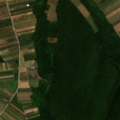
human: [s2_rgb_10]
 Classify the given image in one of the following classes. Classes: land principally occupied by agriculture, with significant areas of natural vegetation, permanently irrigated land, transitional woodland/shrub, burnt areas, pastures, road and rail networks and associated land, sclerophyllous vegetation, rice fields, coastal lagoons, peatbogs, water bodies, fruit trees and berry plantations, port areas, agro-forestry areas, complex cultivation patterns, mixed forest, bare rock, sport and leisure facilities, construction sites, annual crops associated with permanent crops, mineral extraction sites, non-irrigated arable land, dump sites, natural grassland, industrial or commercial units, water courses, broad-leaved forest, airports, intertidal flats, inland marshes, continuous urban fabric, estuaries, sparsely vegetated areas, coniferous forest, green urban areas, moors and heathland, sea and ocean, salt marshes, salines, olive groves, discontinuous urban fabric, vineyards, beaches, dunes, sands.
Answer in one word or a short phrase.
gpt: complex cultivation patterns, land principally occupied by agriculture, with significant areas of natural vegetation, broad-leaved forest, transitional woodland/shrub